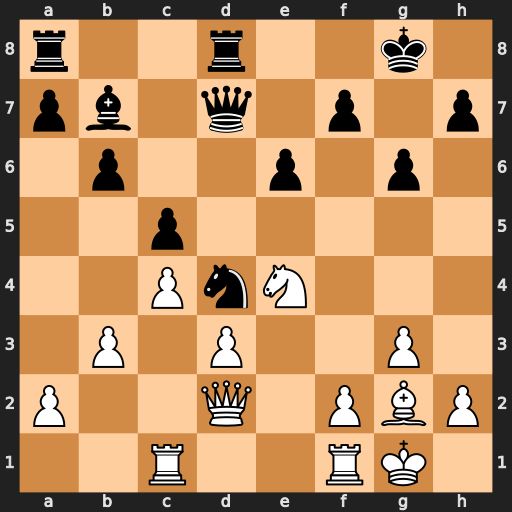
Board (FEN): r2r2k1/pb1q1p1p/1p2p1p1/2p5/2PnN3/1P1P2P1/P2Q1PBP/2R2RK1
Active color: w
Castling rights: -
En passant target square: -
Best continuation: Nf6+ Kg7 Nxd7